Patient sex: M
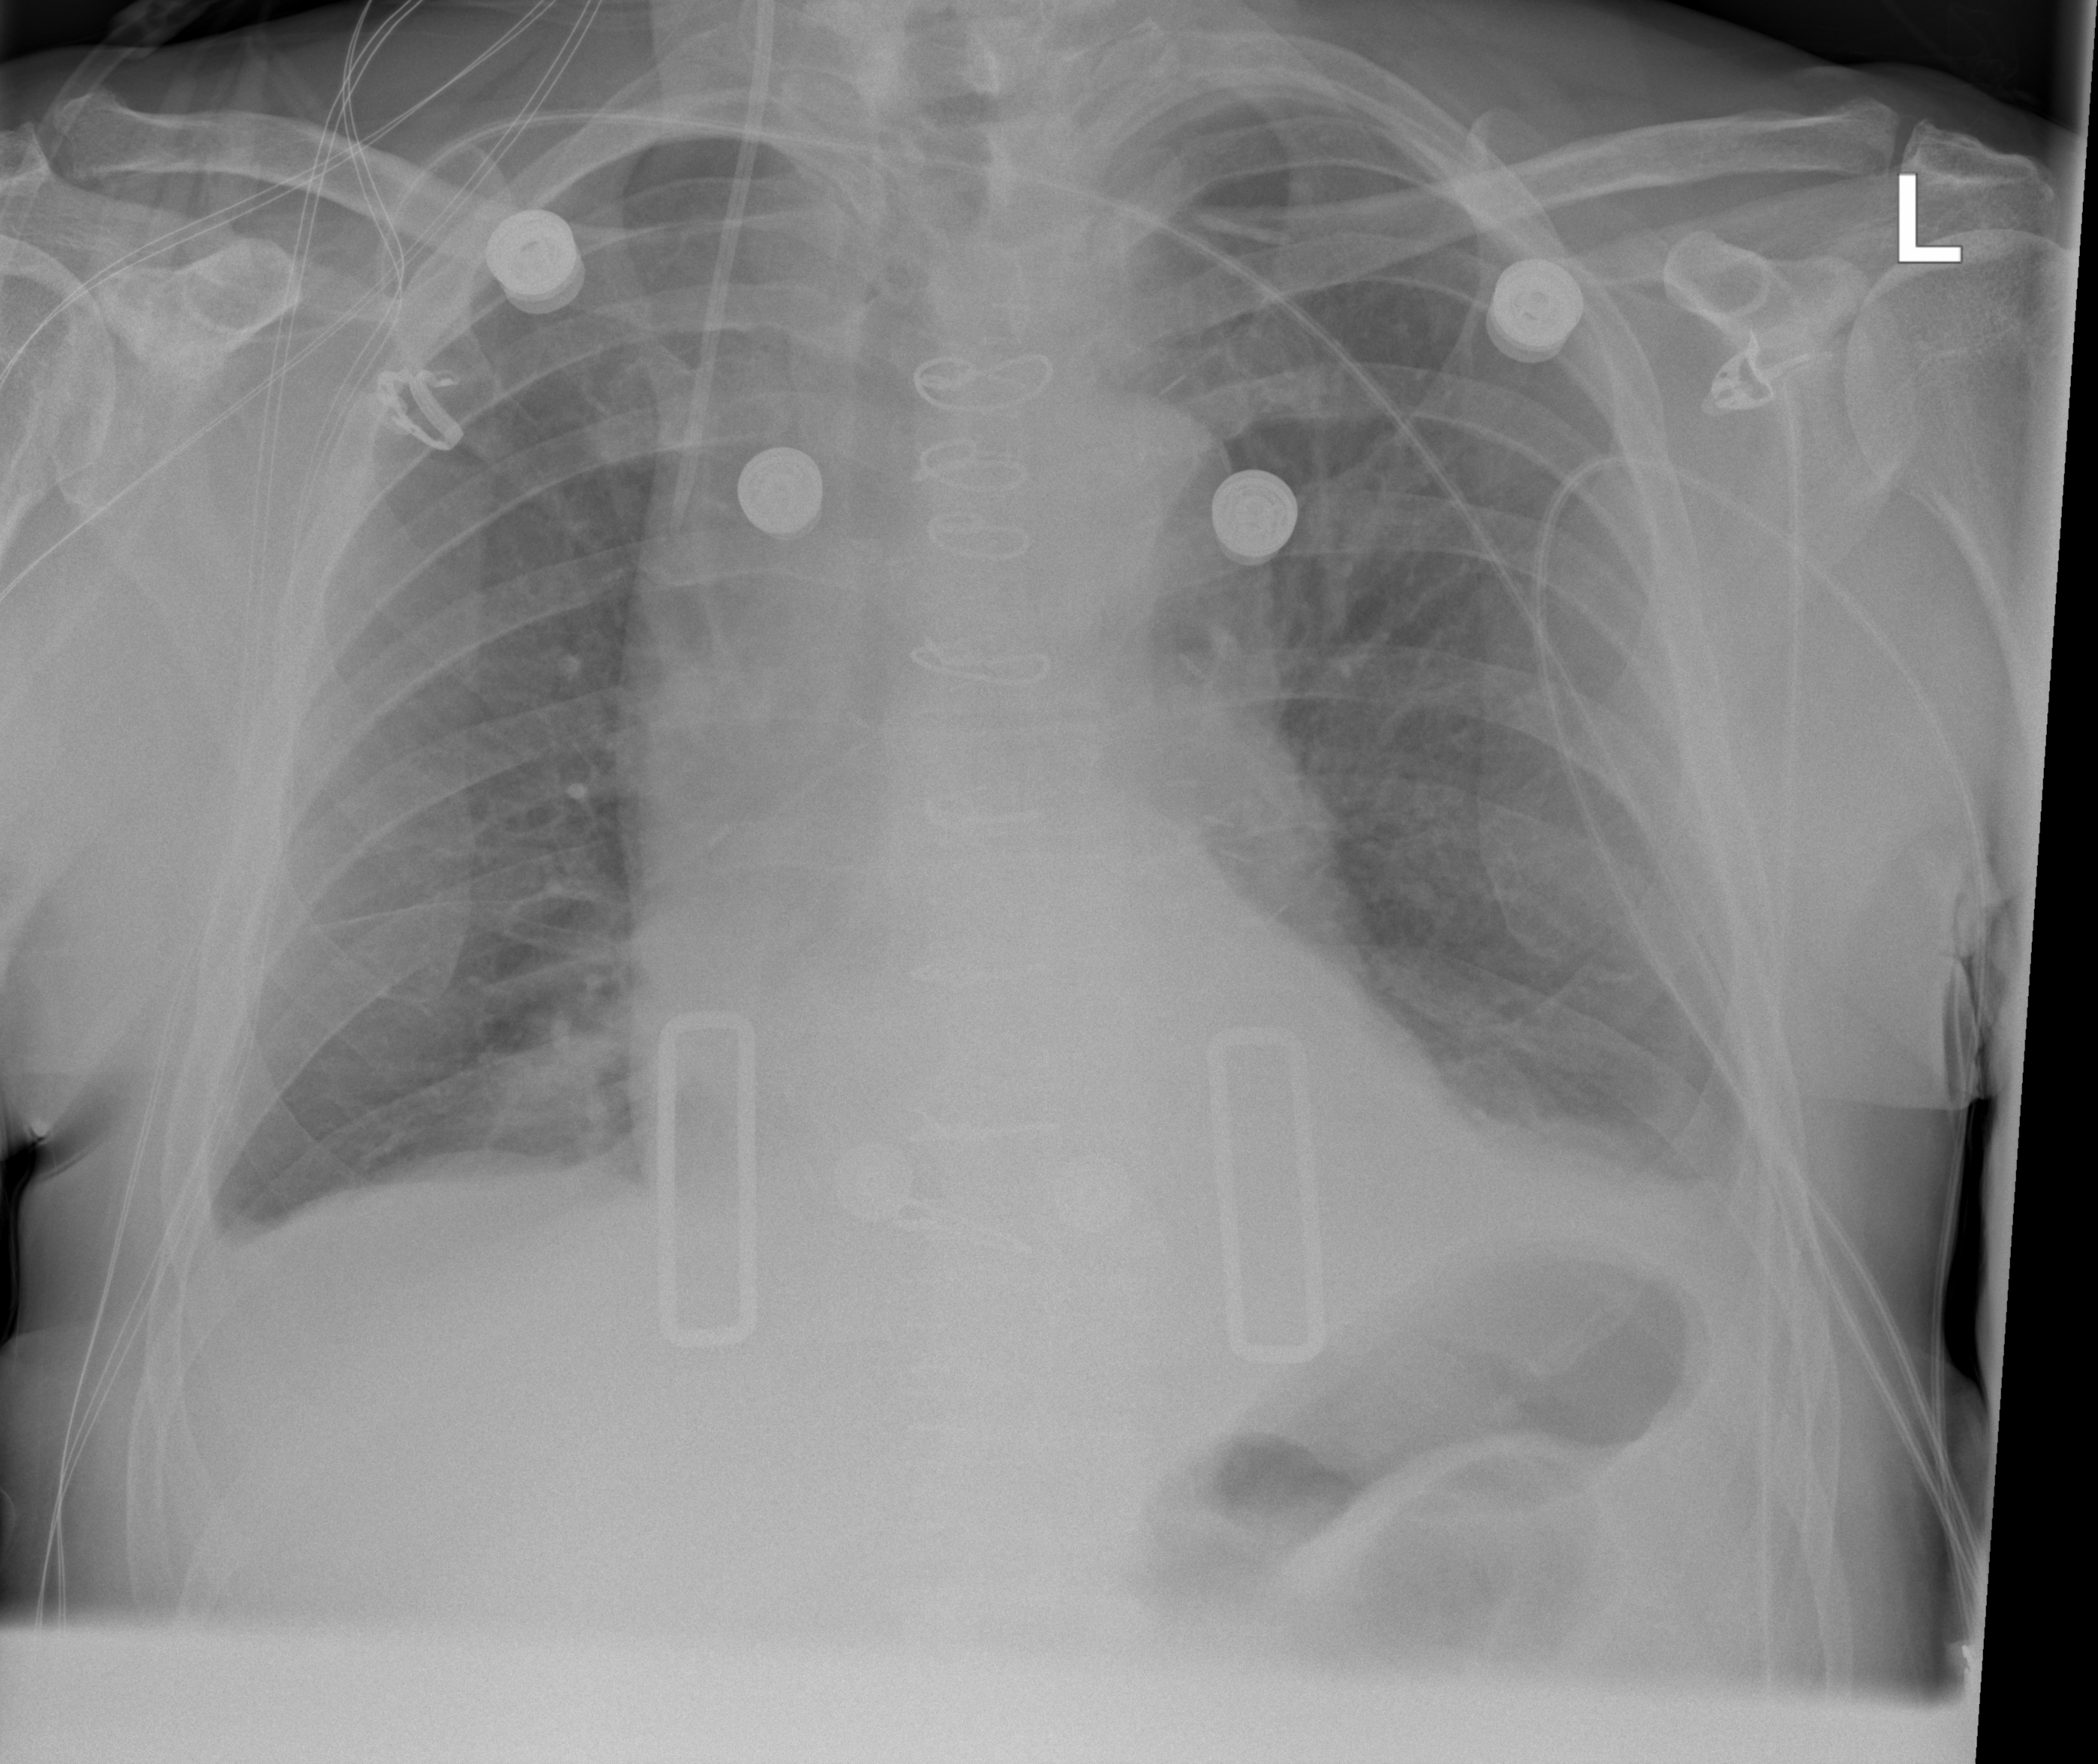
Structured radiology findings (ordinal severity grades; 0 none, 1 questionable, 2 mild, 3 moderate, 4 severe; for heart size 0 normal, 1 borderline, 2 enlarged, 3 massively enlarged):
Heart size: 2
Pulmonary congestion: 0
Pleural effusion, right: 2
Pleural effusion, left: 2
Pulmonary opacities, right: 0
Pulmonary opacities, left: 0
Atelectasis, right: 2
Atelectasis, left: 2